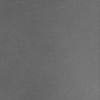
Label: dusty